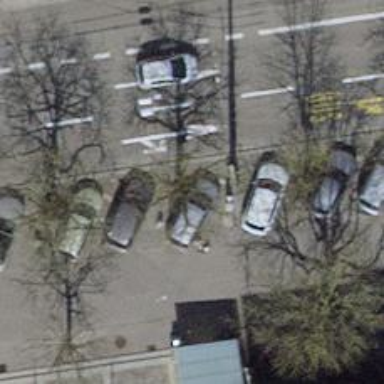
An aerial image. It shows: Tree-lined avenue.